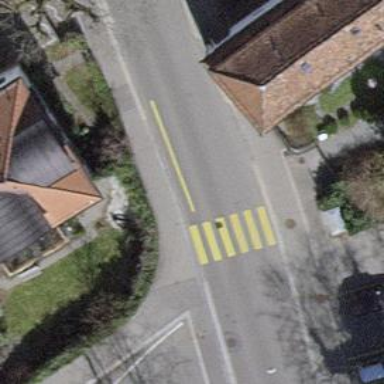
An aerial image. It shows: Zebra crossing on the road.